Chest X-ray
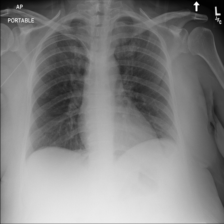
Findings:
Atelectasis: negative
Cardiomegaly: negative
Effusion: negative
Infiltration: negative
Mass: negative
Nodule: negative
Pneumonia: negative
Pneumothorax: negative
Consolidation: negative
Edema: negative
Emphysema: negative
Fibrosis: negative
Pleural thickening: negative
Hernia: negative